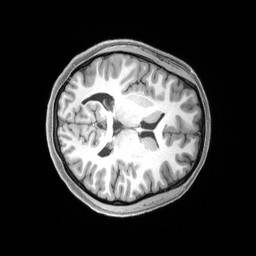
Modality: T1w
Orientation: axial
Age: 19
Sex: female
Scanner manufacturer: siemens
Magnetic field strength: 3 T
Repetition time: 2.4 s
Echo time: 0.00219 s